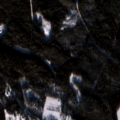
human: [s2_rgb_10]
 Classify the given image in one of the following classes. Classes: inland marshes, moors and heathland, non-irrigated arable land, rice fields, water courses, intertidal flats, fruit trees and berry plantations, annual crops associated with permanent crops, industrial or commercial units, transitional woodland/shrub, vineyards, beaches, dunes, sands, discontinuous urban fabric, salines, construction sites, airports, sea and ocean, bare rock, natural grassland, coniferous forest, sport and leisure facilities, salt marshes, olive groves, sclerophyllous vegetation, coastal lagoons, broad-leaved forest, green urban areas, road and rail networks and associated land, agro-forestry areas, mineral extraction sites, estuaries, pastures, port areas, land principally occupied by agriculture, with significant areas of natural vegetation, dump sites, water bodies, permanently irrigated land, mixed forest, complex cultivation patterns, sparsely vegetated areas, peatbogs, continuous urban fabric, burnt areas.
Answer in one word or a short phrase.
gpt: coniferous forest, mixed forest